Question: I wanted to create something like a arrowed representation for a map, for which I am going to use the support. But I wanted to achieve something like the image below in CSS.

If it would not be feasible, please explain why and alternative method.
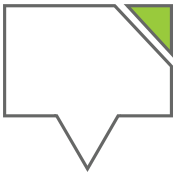
Answer: This answer is only to illustrate that achieving this shape is possible (albeit, with a complicated approach). Please do not use CSS for such complex shapes. You would be better off using PNG files.
'''
div {
height: 100px;
width: 200px;
line-height: 100px;
text-align: center;
border: 2px solid gray;
background: -webkit-linear-gradient(45deg, white 90%, #444 91%, #98CC2D 91.5%, #777 94%, #98CC2D 94.5%);
background: -moz-linear-gradient(45deg, white 90%, #444 91%, #98CC2D 91.5%, #777 94%, #98CC2D 94.5%);
background: linear-gradient(45deg, white 90%, #444 91%, #98CC2D 91.5%, #777 94%, #98CC2D 94.5%);
position: relative;
}
div:before {
position: absolute;
content: '';
height: 25px;
width: 25px;
border-right: 2px solid gray;
border-bottom: 2px solid gray;
top: 87.5%;
left: 40%;
-webkit-transform: rotate(45deg);
-moz-transform: rotate(45deg);
transform: rotate(45deg);
background: white;
}
div:after {
position: absolute;
content: '';
height: 3px;
width: 40px;
top: 10px;
left: 168px;
background: white;
-webkit-transform: rotate(45deg);
-moz-transform: rotate(45deg);
transform: rotate(45deg);
}
'''
'''
<div>Test bubble</div>
'''
- Tested in Chrome v24, Firefox v19, Safari v5.1.7 (on Windows).